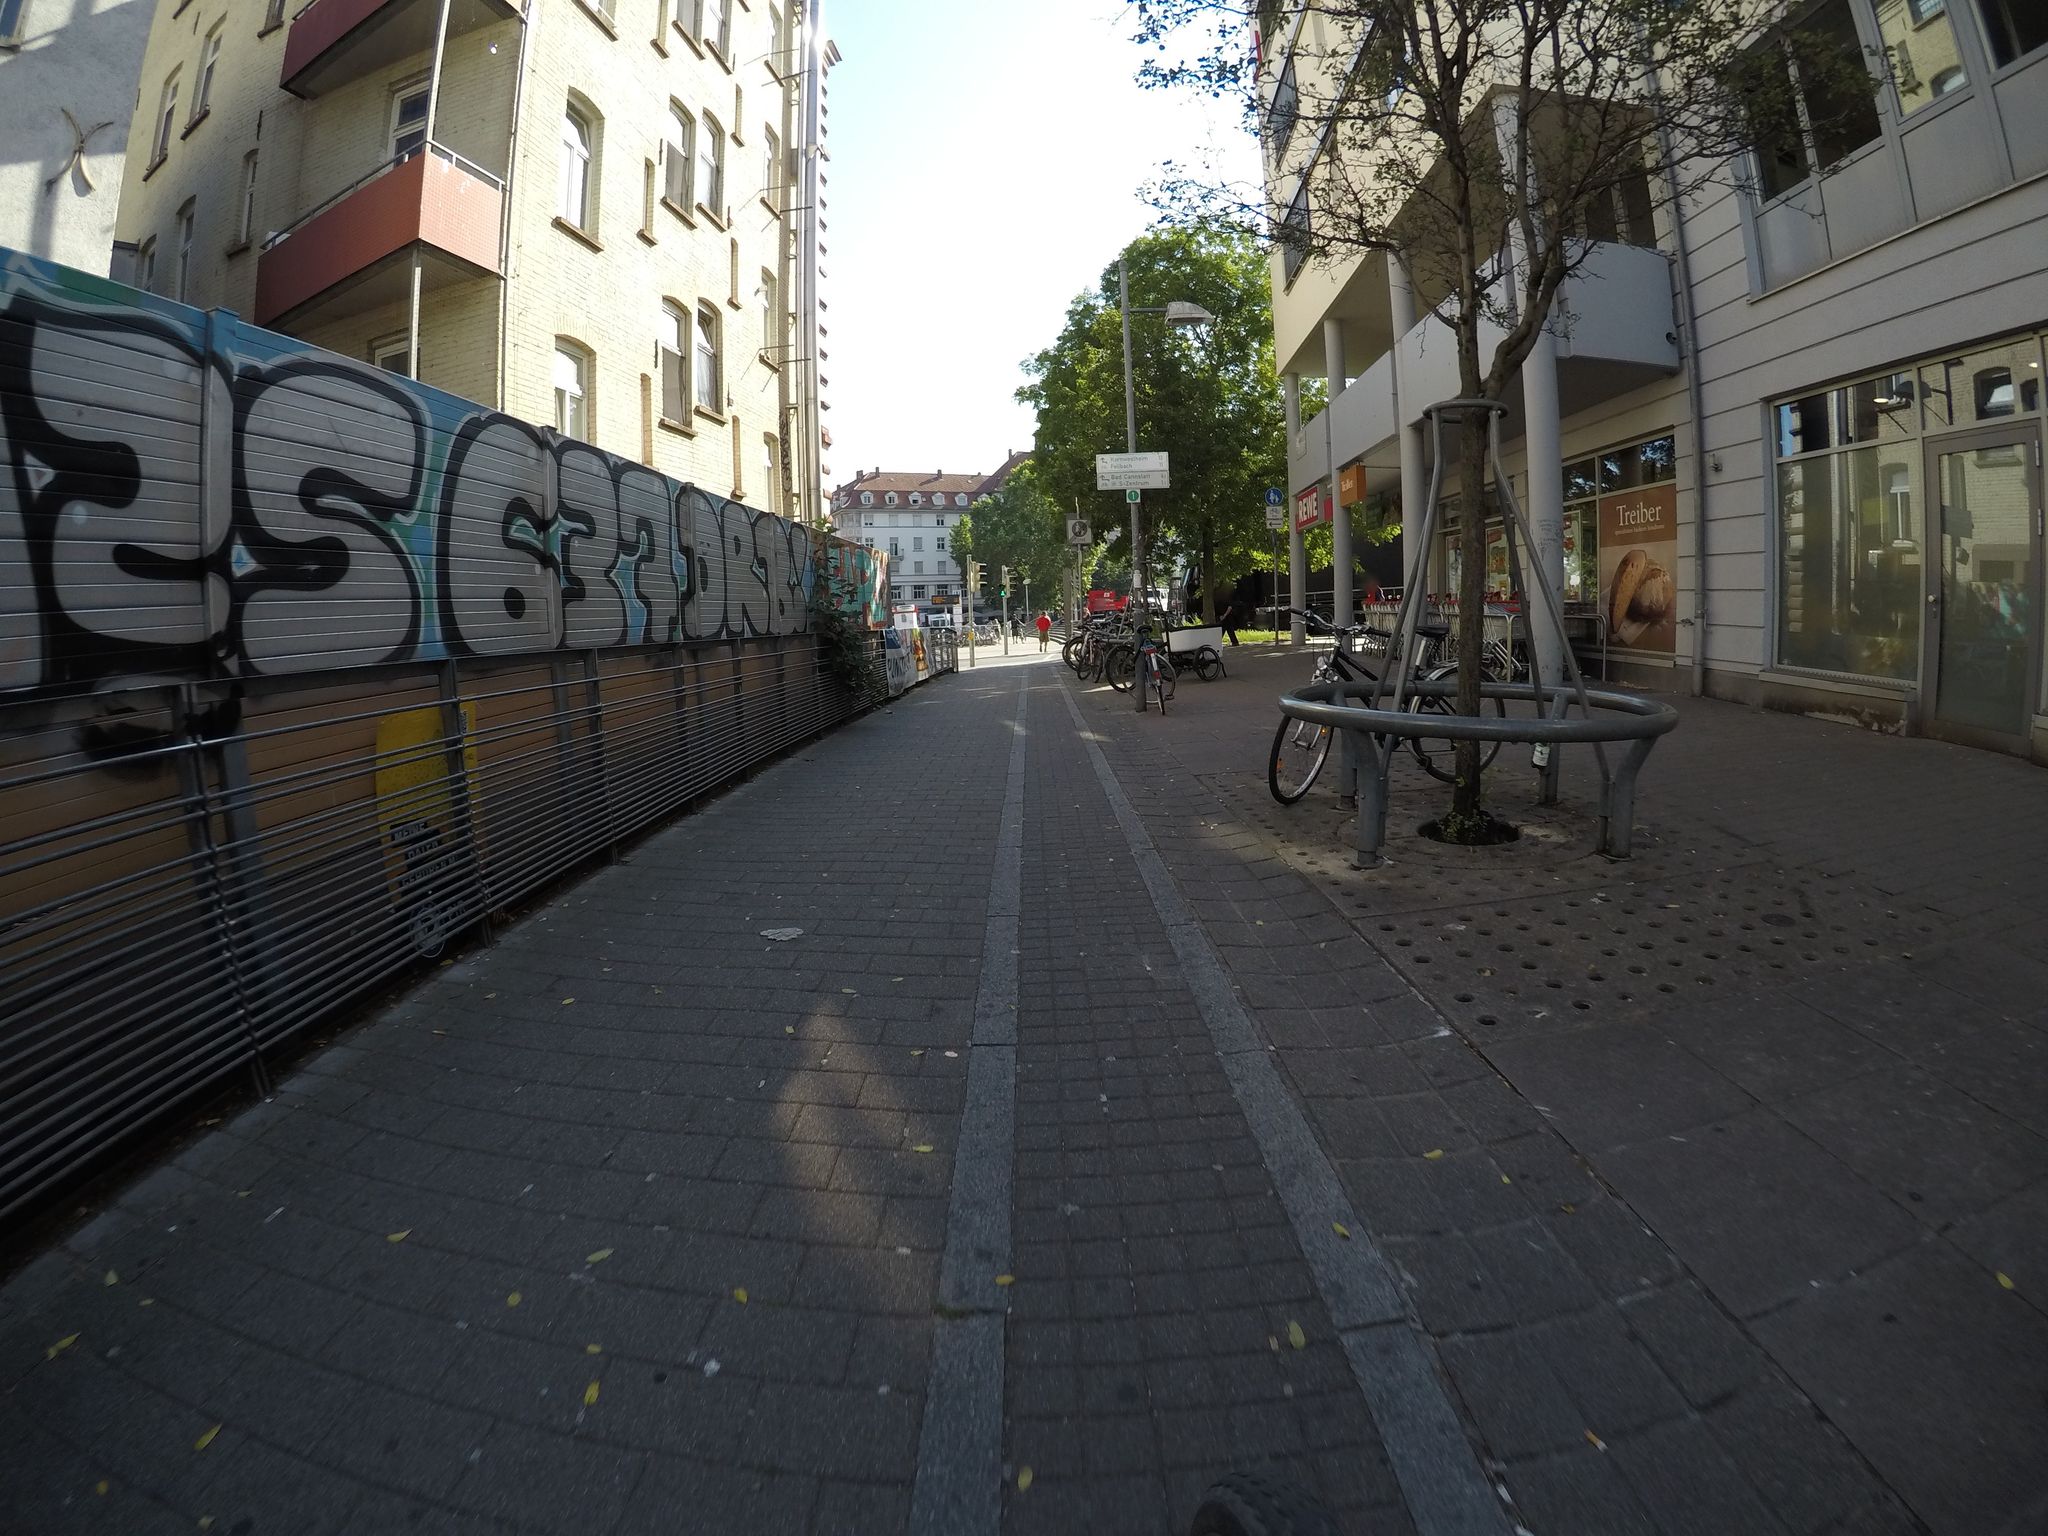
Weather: clear
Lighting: day
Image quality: good
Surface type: walking surface
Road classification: living_street, pedestrian, footway
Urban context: urban centre
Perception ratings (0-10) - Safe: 6.87, Lively: 9.17, Beautiful: 5.48, Boring: 7.84, Depressing: 4.96, Wealthy: 1.83